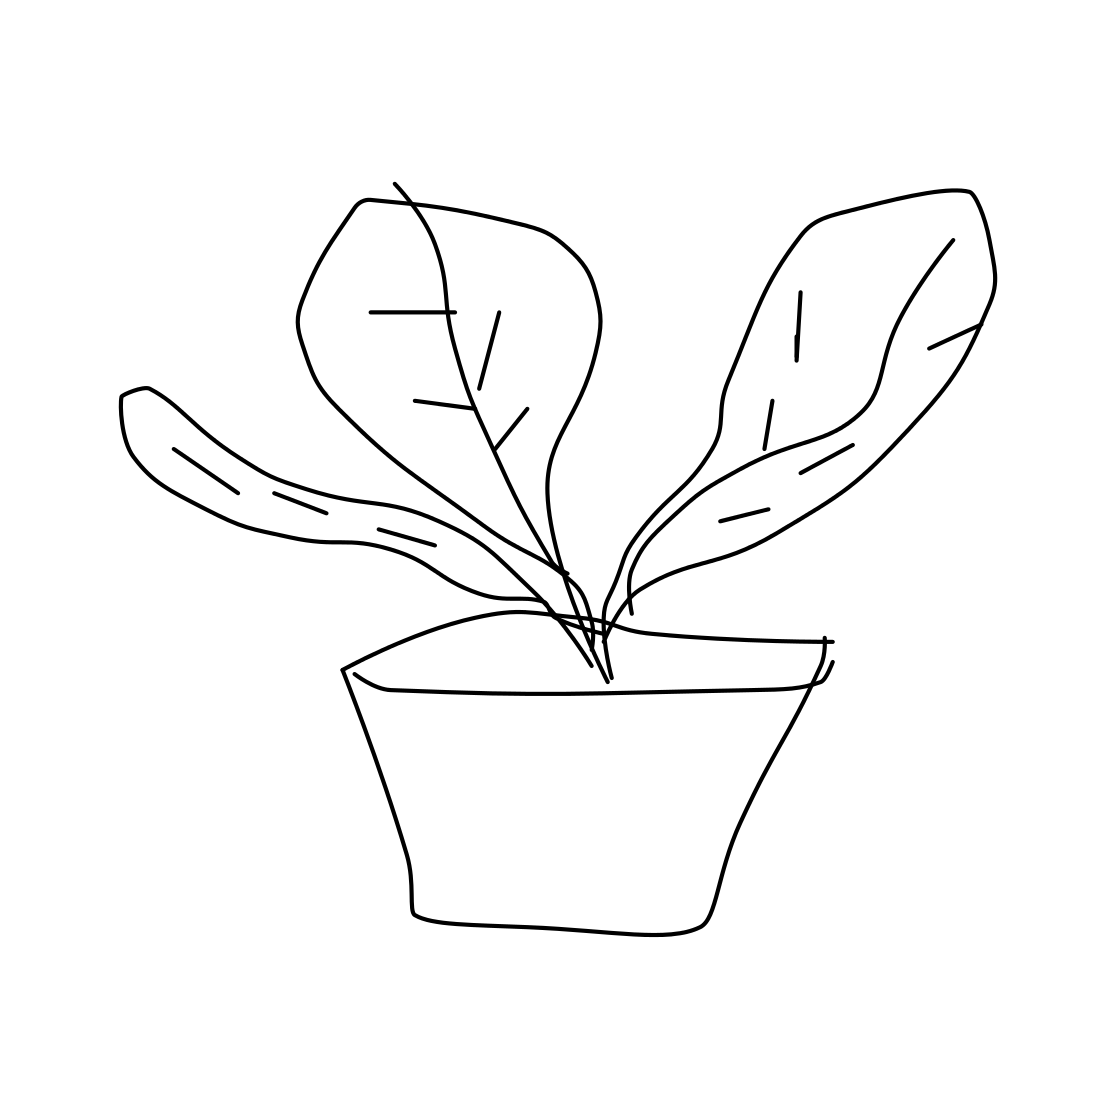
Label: potted plant